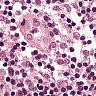
Metastatic tissue present: no